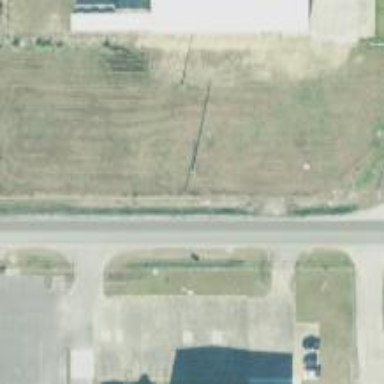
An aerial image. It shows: Power pole.